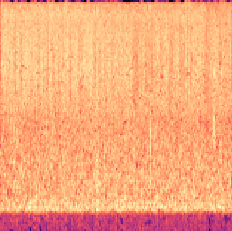
Sound class: Rain